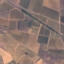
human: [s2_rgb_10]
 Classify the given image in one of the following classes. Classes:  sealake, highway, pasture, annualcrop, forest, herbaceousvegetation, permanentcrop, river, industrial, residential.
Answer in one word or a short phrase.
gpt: PermanentCrop